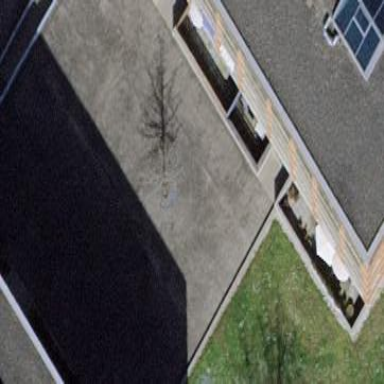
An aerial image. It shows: Pedestrian path with asphalt surface.